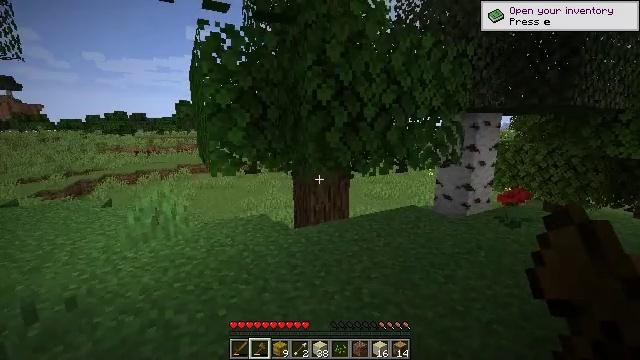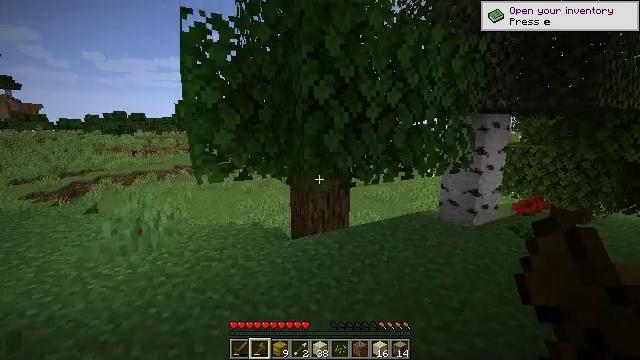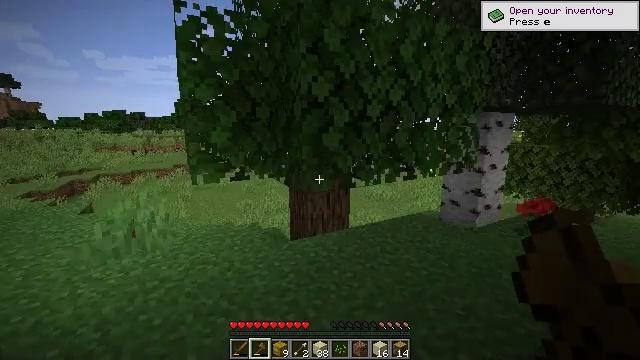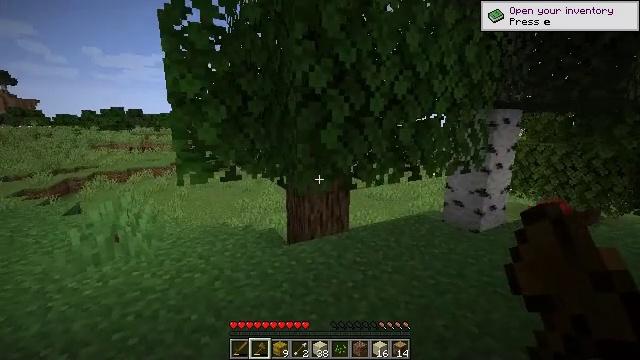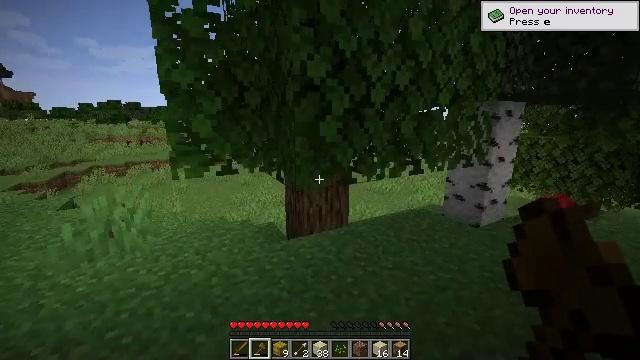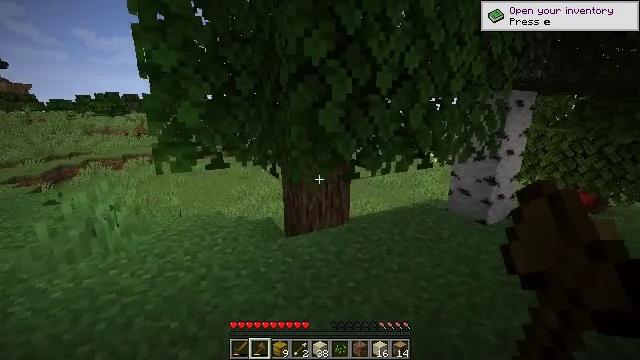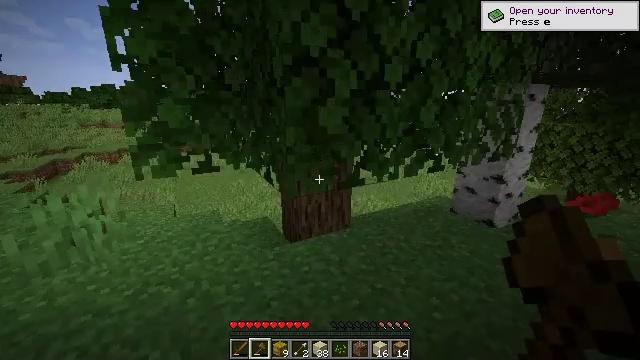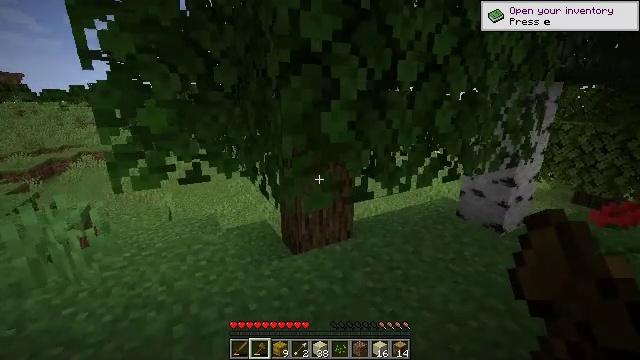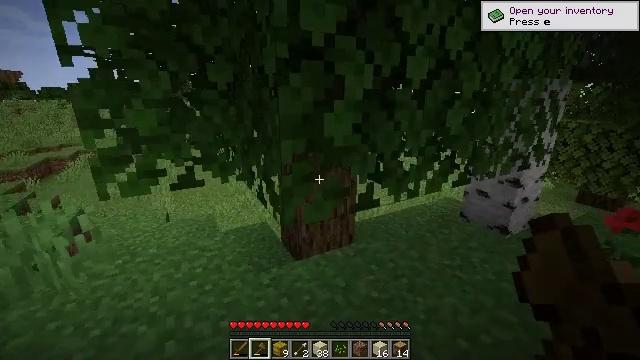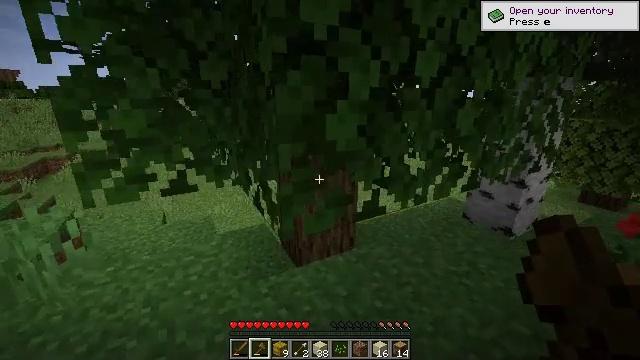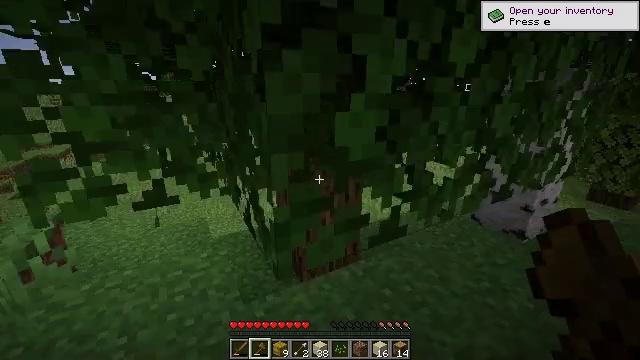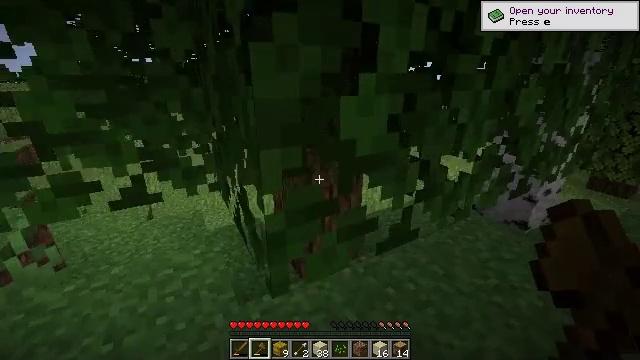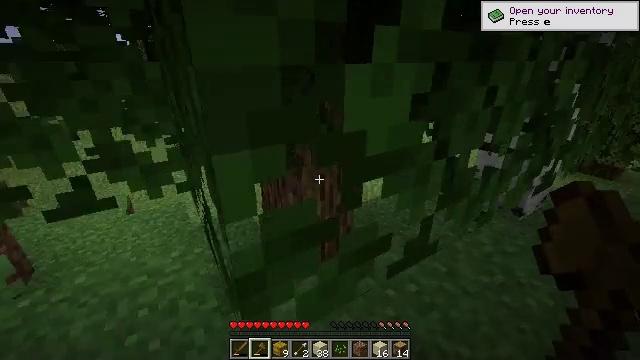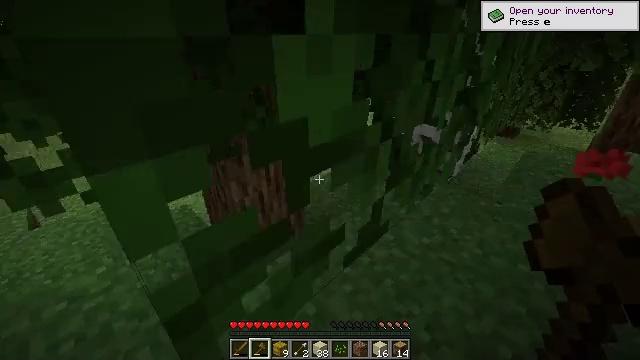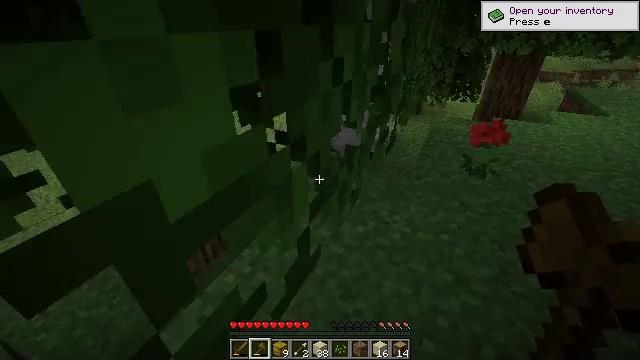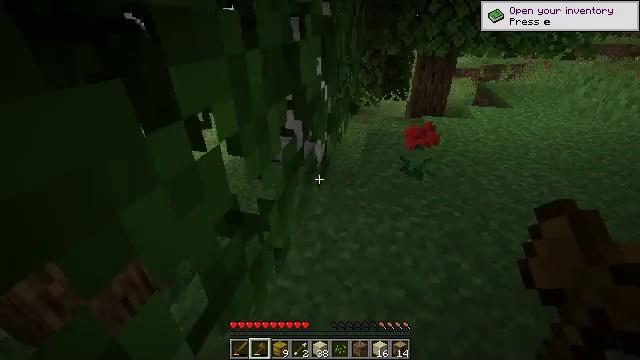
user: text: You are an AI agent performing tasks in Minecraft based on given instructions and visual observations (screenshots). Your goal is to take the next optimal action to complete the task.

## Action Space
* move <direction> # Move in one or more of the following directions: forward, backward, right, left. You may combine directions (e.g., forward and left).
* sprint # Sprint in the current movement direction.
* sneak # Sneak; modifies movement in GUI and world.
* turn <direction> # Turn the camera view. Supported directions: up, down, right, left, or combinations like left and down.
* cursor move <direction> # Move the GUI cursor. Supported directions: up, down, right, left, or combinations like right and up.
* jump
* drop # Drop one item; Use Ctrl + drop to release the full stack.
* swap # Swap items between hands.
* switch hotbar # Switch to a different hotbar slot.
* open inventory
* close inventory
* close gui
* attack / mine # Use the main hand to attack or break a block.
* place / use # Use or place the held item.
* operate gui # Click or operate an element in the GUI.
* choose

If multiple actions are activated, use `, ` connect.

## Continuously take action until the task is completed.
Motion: motion action
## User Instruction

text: Break the birch log in the forest.
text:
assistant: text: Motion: move forward
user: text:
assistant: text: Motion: move forward
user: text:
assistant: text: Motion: move forward
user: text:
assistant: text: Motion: move forward, turn down
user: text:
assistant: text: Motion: move forward, turn down
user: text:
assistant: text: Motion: move forward, turn down
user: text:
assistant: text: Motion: move forward
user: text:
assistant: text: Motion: move forward
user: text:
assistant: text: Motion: move forward
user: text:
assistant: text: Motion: move forward, turn down
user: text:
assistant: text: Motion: move forward, turn down
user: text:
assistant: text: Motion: move forward, turn right and down
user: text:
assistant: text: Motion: move forward, turn right and down
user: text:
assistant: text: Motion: move forward, turn right and down
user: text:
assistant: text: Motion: move forward, turn right
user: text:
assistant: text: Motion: move forward, turn right and up
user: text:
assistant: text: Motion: move forward, turn right
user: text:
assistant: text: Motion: move forward, turn right and up
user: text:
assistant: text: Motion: move forward, turn right
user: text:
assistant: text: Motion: move forward
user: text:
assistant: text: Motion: move forward
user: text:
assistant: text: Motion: move forward, turn left and up
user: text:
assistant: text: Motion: move forward, turn left and up
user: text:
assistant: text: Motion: move forward, turn left
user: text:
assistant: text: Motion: move forward, turn left
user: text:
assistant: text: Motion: move forward, turn left
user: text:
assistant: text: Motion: move forward, turn left and down
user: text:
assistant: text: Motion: move forward, turn left and down
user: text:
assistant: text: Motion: move forward, turn left and down
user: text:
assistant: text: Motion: move forward, turn left and down